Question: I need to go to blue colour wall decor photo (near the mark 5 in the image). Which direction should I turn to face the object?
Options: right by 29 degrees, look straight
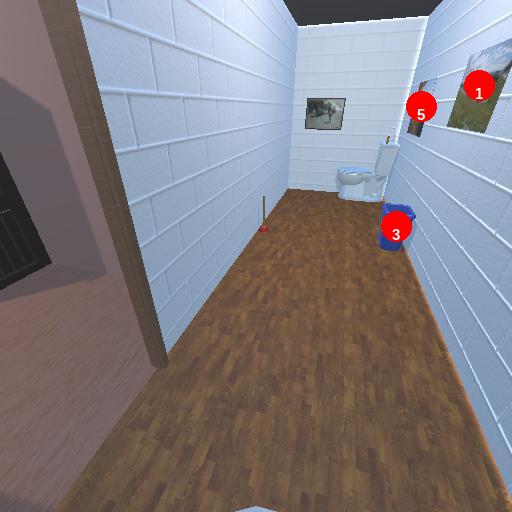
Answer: right by 29 degrees